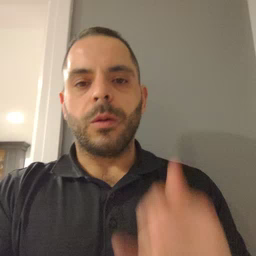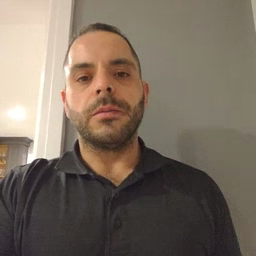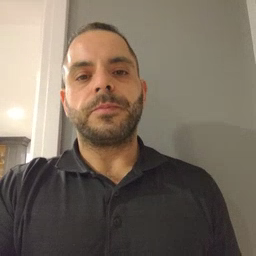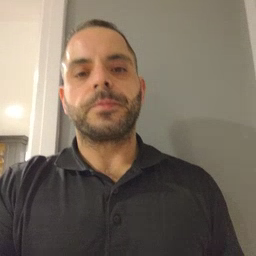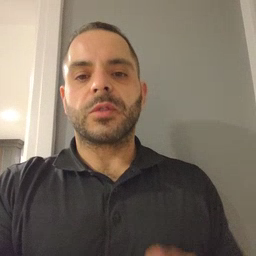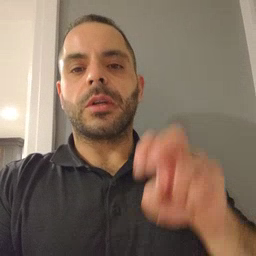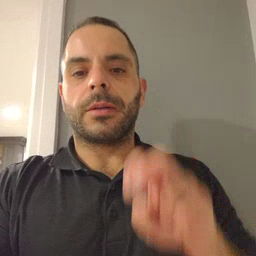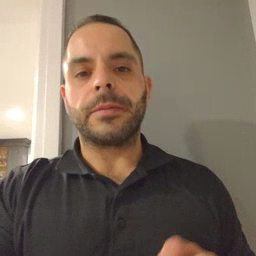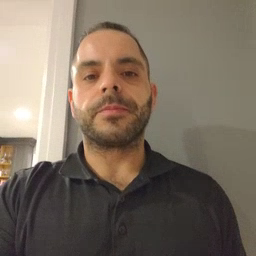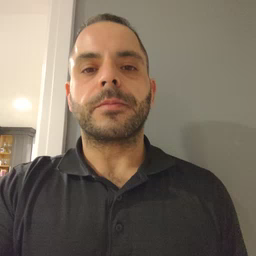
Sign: jump